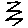
Label: zigzag